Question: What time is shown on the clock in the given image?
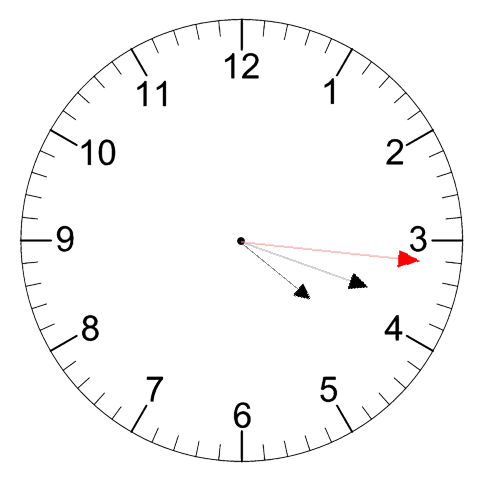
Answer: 04:18:16